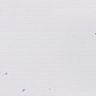
Metastatic tissue present: no